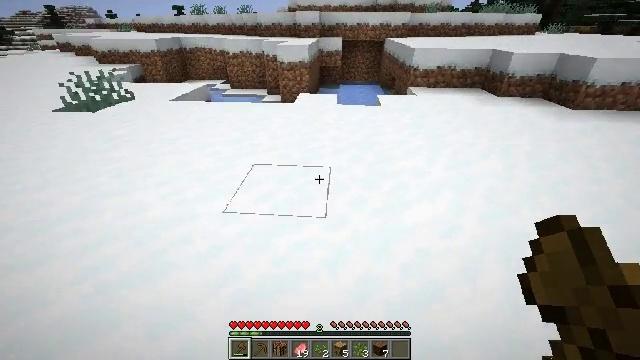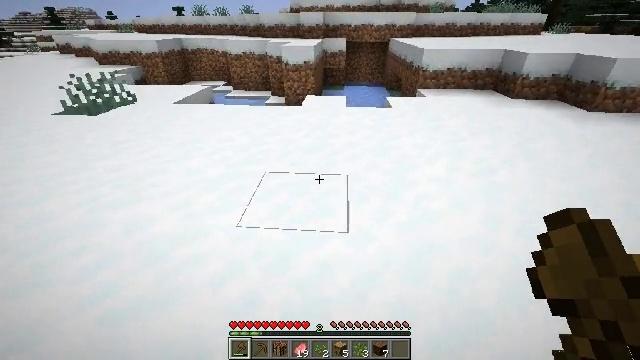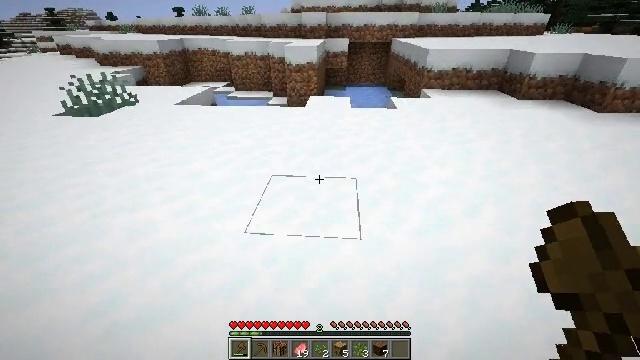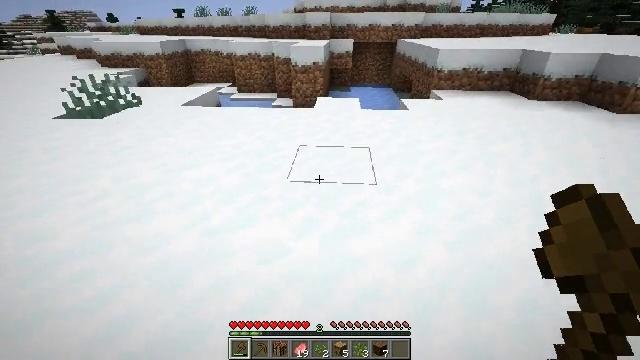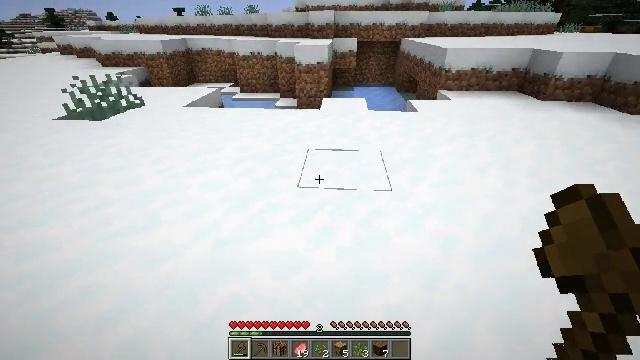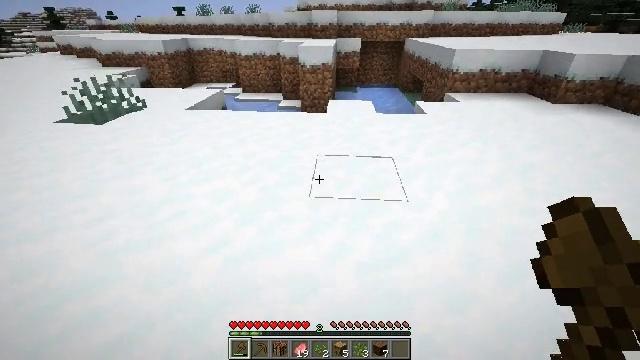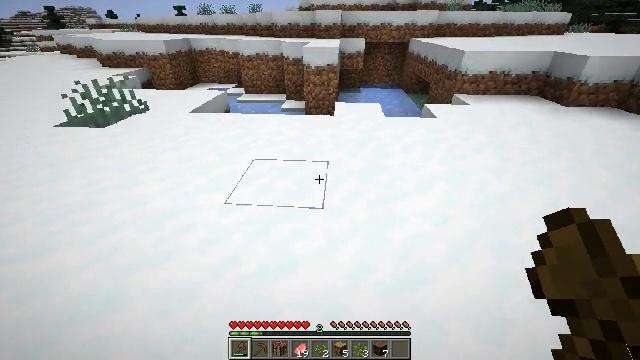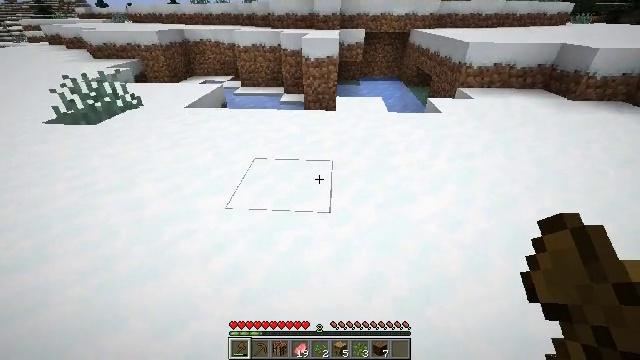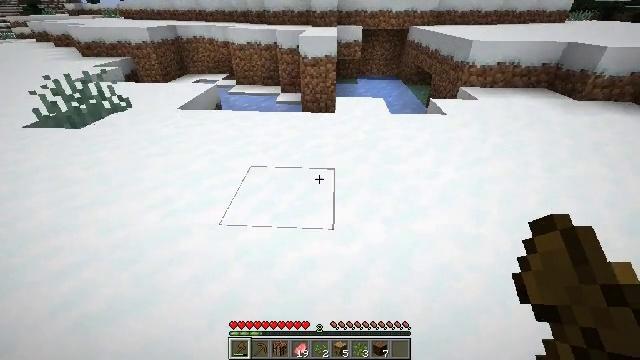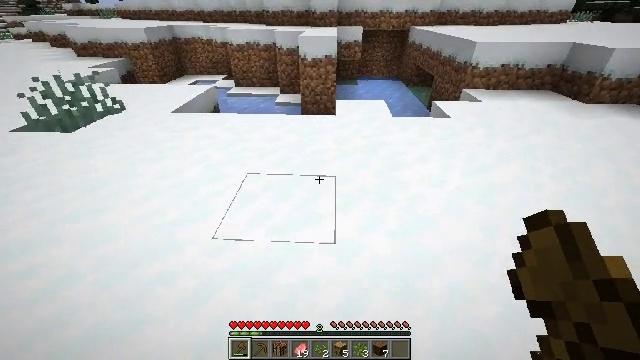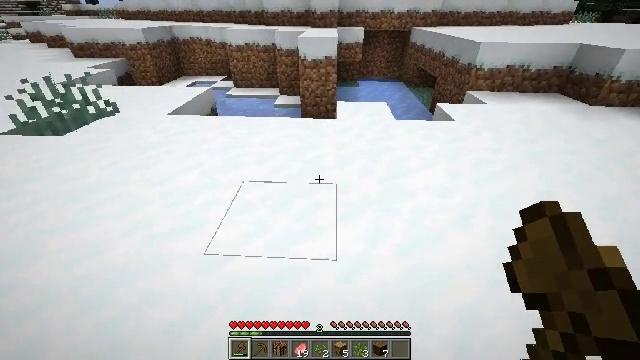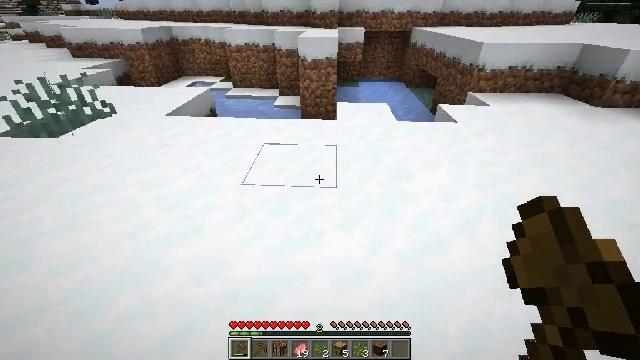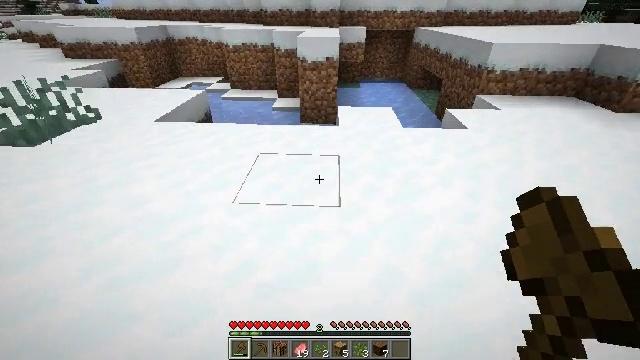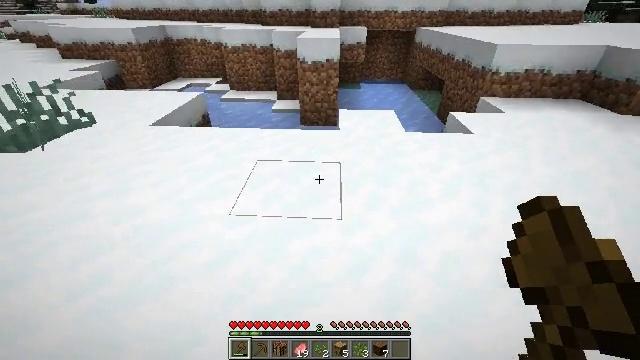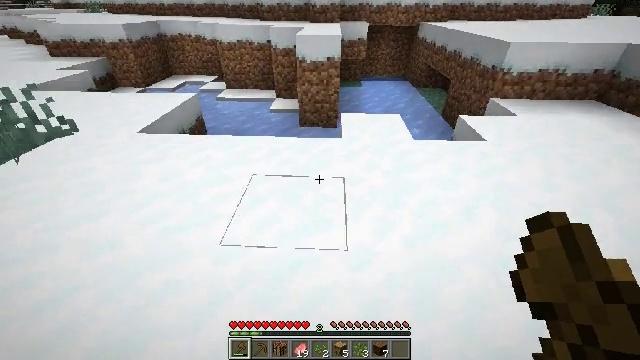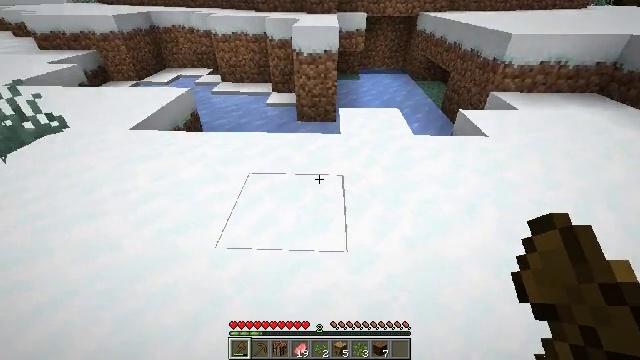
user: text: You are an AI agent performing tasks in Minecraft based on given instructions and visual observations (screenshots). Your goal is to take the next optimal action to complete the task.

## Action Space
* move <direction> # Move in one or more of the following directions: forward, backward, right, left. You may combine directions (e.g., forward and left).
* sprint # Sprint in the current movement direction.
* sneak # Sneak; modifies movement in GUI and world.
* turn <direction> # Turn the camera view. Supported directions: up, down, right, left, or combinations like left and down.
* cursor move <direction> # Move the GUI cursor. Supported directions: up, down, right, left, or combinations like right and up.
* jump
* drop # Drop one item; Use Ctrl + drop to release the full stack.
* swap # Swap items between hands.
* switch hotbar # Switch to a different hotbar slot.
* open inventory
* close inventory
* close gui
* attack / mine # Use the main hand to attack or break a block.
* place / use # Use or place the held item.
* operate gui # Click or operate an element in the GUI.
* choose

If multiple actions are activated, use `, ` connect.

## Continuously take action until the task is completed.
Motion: motion action
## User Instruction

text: Gather ice for building or crafting.
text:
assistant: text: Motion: move forward and move left
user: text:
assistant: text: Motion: move forward and move left
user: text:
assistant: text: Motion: move forward and move left
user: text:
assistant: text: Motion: move forward and move left
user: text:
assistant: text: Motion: move forward and move left
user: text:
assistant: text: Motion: move forward and move left
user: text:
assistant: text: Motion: move forward, turn down
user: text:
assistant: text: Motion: move forward
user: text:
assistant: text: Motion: move forward
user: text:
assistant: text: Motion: move forward
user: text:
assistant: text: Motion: move forward
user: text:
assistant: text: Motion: move forward
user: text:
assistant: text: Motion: move forward
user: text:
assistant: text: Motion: move forward
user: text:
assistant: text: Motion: move forward, turn down
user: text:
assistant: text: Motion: move forward, turn down
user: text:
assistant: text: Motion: move forward, turn down
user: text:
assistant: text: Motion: move forward, turn down
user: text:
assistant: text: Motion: move forward, turn down
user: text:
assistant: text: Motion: move forward
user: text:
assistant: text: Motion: move forward, turn down
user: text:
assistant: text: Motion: move forward
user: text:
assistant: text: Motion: move forward
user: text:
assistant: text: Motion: move forward, turn down
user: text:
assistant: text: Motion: move forward, turn down
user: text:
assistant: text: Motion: move forward, turn down
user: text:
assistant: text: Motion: move forward, turn left and down
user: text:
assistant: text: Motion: move forward, turn left and down
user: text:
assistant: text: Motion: move forward, turn left
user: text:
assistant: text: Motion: move forward, turn left and up